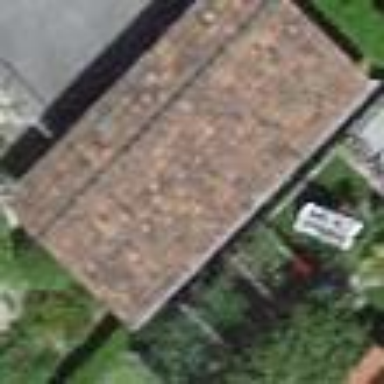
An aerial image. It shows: Garage.